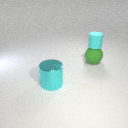
large green rubber sphere below small cyan rubber cylinder